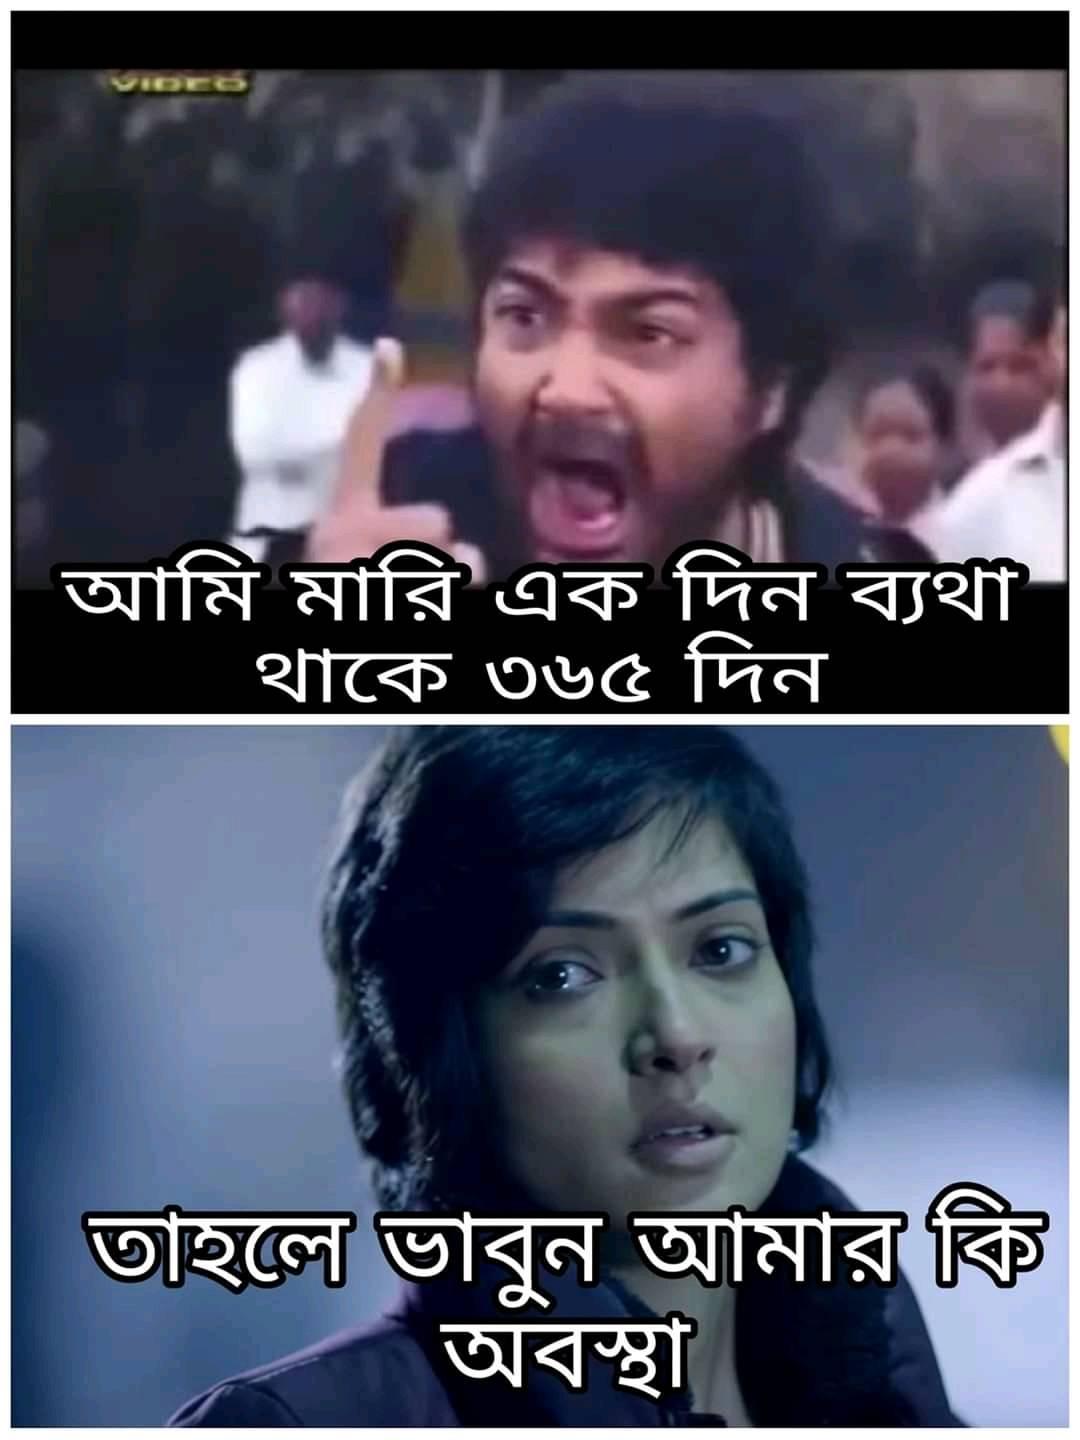
Caption: আমি মারি এক দিন ব্যথা থাকে ৩৬৫ দিন      তাহলে ভাবুন আমার কি অবস্থা
Label: hate